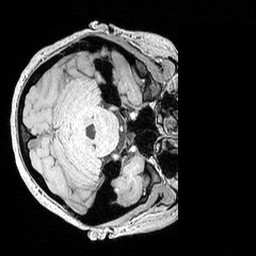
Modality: MP2RAGE
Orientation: axial
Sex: female
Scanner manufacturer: siemens
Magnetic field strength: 3 T
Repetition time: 5 s
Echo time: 0.00292 s